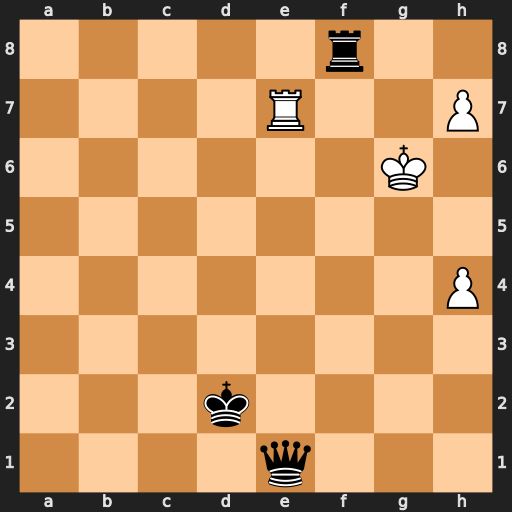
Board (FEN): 5r2/4R2P/6K1/8/7P/8/3k4/4q3
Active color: w
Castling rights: -
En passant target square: -
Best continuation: Rxe1 Kxe1 Kg7